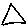
Label: triangle